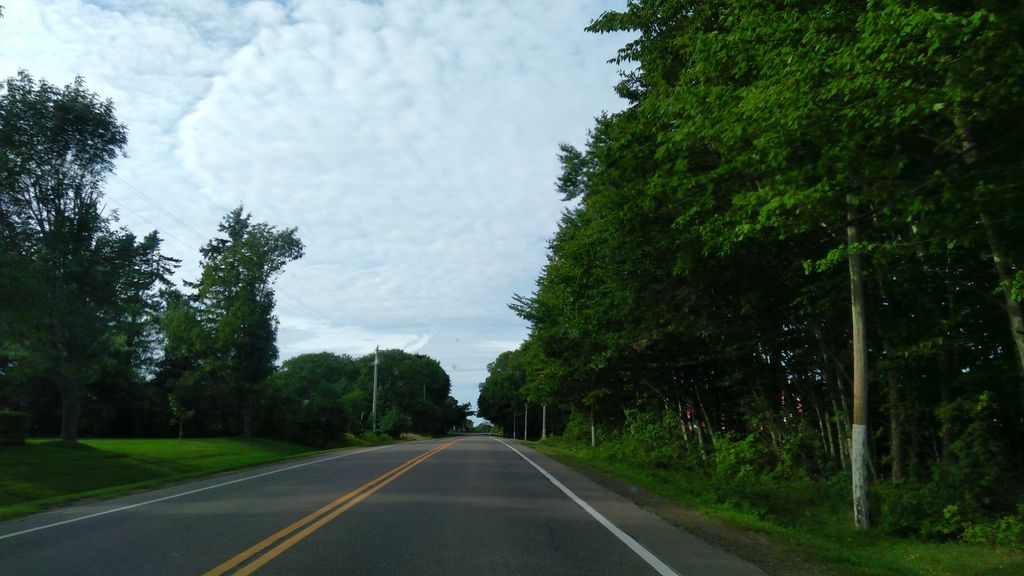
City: charlottetown